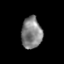
Tissue: skin
Cell type: Epithelial cells
Senescence score: 0.2402
Nuclear area (px): 633
Mean DAPI intensity: 130.275